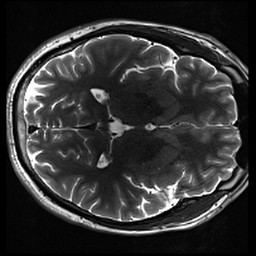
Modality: inplaneT2
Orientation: axial